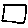
Label: square